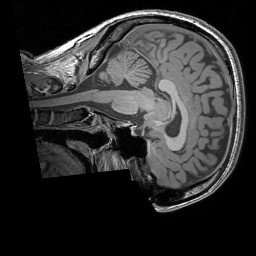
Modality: T1w
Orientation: sagittal
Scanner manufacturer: siemens
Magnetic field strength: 3 T
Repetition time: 1.83 s
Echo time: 0.00303 s